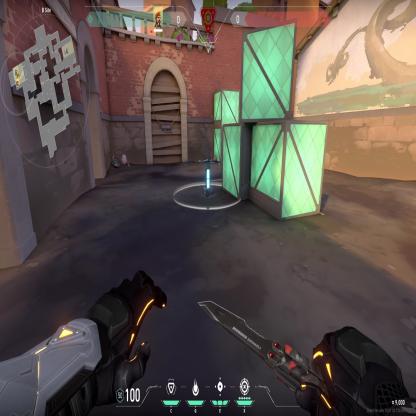
Label: planted spike